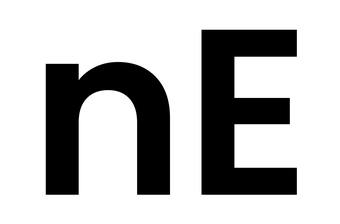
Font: Poppins-SemiBold